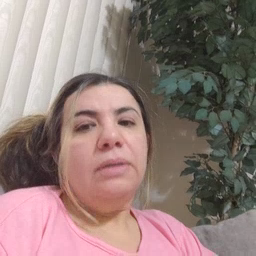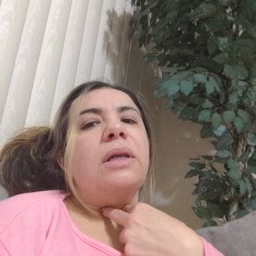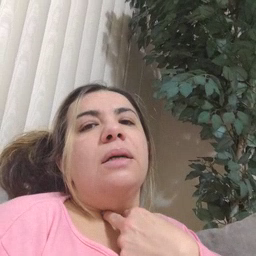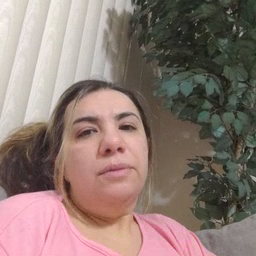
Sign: stuck